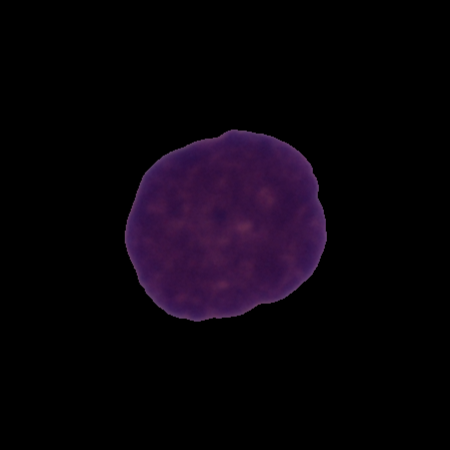
Label: cancer